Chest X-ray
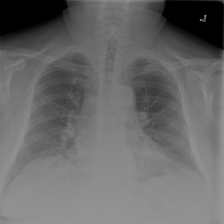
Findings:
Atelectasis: negative
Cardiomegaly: negative
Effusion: negative
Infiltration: negative
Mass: negative
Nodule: negative
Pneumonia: negative
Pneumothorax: negative
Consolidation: negative
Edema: negative
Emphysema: negative
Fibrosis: negative
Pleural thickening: negative
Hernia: negative